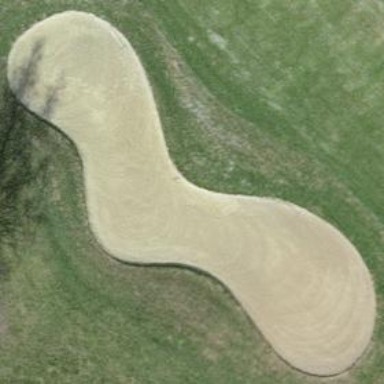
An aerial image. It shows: Golf bunker filled with natural sand.